Question: I'm trying to have my app load an HTML web page into a "responseObject" that I can later parse.
Here is my code:
'''
AFHTTPRequestOperationManager *manager = [AFHTTPRequestOperationManager manager];
manager.requestSerializer = [AFHTTPRequestSerializer serializer];
manager.responseSerializer = [AFHTTPResponseSerializer serializer];
manager.responseSerializer.acceptableContentTypes = [NSSet setWithObject:@"application/xhtml+xml"];
NSDictionary *parameters = @{@"ghinno": @"<PHONE>"};
[manager GET:@"http://m.ghin.com/HLR.aspx" parameters:parameters success:^(AFHTTPRequestOperation *operation, id responseObject) {
NSLog(@"HTTP: %@", responseObject);
} failure:^(AFHTTPRequestOperation *operation, NSError *error) {
NSLog(@"Error: %@", error);
}];
'''
...and this is the output. I should be seeing the html from the webpage. Can you help me understand what I am doing wrong?

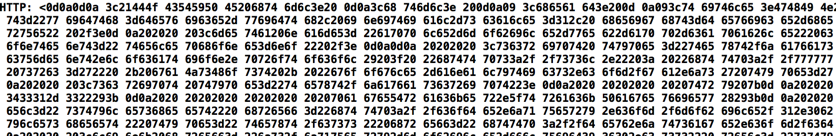
Answer: Ah, the answer lies below...
Essentially, it was an encoding / decoding of the response object that was causing my issues. Here is the final solution: (notice the line beginning with "NSString)...
'''
NSURL *URL = [NSURL URLWithString:@"http://m.ghin.com/HLR.aspx?ghinno=<PHONE>"];
NSURLRequest *request = [NSURLRequest requestWithURL:URL];
AFHTTPRequestOperation *op = [[AFHTTPRequestOperation alloc] initWithRequest:request];
[op setCompletionBlockWithSuccess:^(AFHTTPRequestOperation *operation, id responseObject) {
NSString *string = [[NSString alloc] initWithData:responseObject encoding:NSUTF8StringEncoding];
NSLog(@"%@", string);
} failure:^(AFHTTPRequestOperation *operation, NSError *error) {
NSLog(@"Error: %@", error);
}];
[op start];
'''